Chest X-ray. View position: AP
Patient age: 14
Patient sex: M
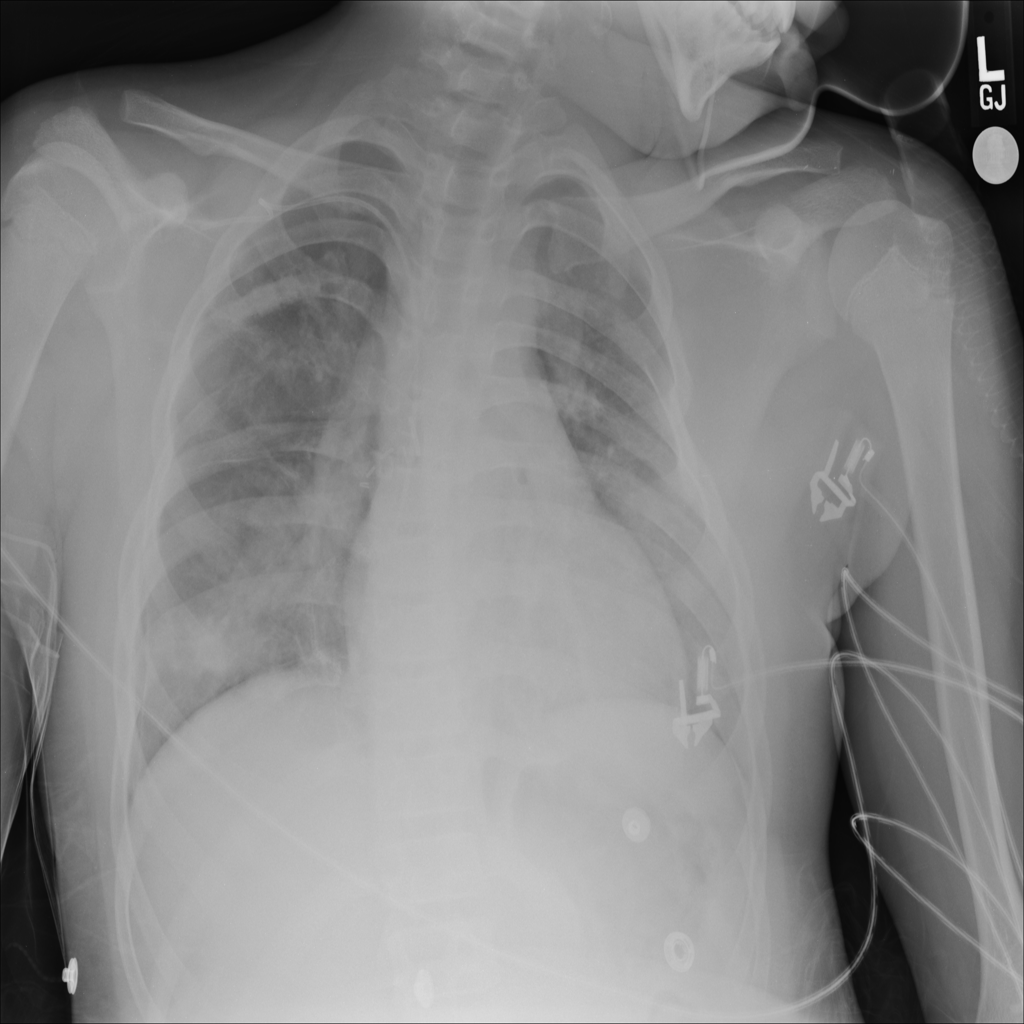
Finding: Pneumothorax